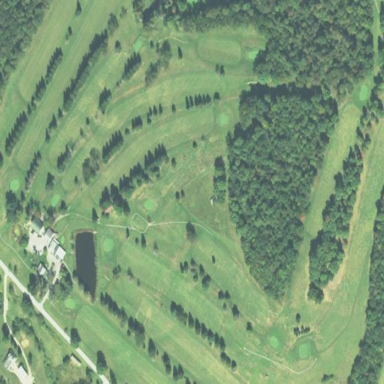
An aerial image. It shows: Golf course.